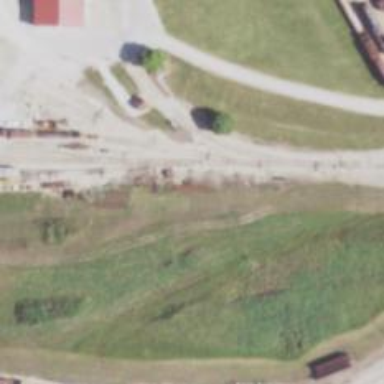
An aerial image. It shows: Preserved rail yard. The area contains preserved railway tracks.